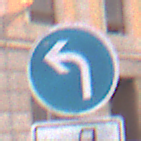
Verkehrszeichen: VorgeschriebeneFahrtrichtungLinks
Zusatzzeichen unten: MehrspurigeFahrzeugeFrei8
Umgebung: Outdoor, Urban
Tageszeit: MorningAfternoon
Wetter: PartlyCloudy
Licht: Natural
Jahreszeit: NotSpecified
Kontrast: LowContrast